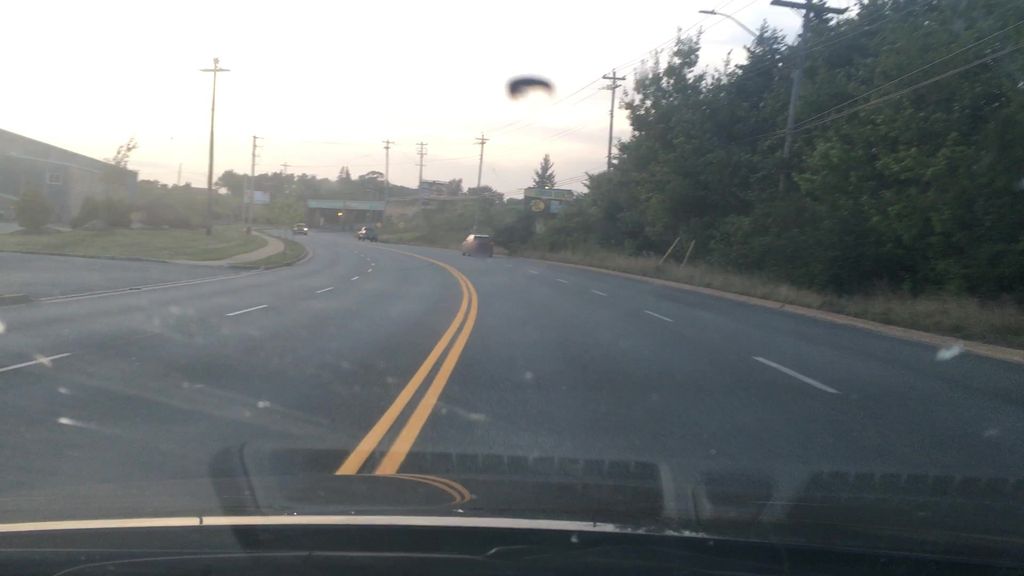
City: halifax